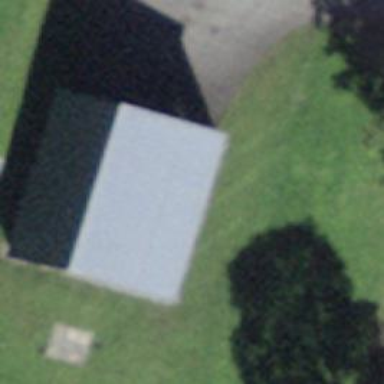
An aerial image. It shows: Service building.